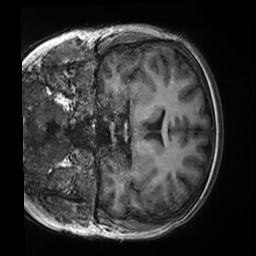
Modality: T1w
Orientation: coronal
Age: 25
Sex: female
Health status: healthy
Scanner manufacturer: siemens
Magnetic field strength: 3 T
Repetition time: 2.5 s
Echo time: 0.00299 s